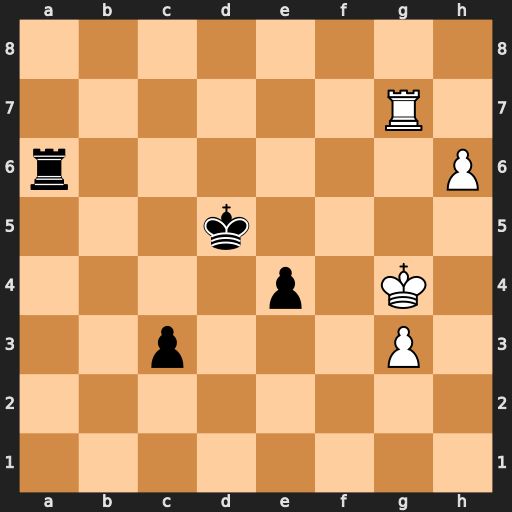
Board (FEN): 8/6R1/r6P/3k4/4p1K1/2p3P1/8/8
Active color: w
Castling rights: -
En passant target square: -
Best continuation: Rg5+ Kd4 h7 Rh6 Rh5